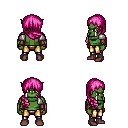
a pixel art fantasy rpg character, male body template, orc, green skin, steel arm armor, gold greaves, pink right-swept hairstyle, cloth bracers, maroon shoes, four views (front, back, left, right), 2x2 character sprite sheet, small pixel art, hard edges, no anti-aliasing